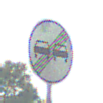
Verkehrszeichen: EndeUeberholverbot
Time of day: MorningAfternoon
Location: Outdoor (Nature)
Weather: PartlyCloudy
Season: NotSpecified
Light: Natural